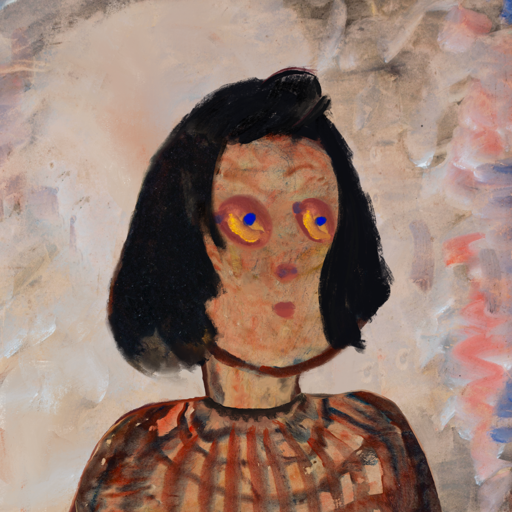
Background: Roy_Bahadur, Head And Neck Side: Orphan, Face Side: Mother_And_Son_Son, Bust: Orphan, Hair Side: Mosgoul, Head Accessory: Blank, Second Necklace: Blank, Necklace: Blank, Baby: Blank